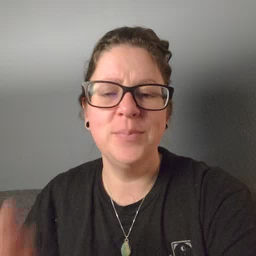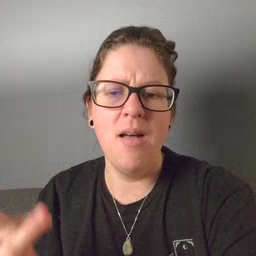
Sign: why